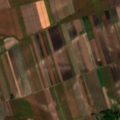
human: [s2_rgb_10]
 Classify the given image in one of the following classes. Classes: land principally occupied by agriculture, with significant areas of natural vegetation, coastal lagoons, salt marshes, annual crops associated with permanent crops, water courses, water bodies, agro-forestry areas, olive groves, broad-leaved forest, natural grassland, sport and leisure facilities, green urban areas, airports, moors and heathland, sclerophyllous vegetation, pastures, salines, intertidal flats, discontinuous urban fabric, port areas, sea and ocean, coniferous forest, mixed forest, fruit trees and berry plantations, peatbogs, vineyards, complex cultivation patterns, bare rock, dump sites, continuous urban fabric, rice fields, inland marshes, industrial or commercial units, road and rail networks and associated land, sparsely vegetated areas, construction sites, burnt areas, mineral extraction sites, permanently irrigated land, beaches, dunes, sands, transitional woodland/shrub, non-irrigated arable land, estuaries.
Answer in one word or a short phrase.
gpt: non-irrigated arable land, complex cultivation patterns